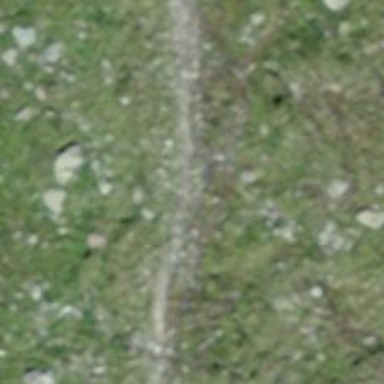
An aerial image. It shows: Track with ground surface. The track type is grade 5.